Current action and preconditions to check: path_clear

Your task: For each precondition in the list above, predict whether it will hold at this action.

Consider the current scene as observed from the mobile robot's camera, and analyze the predicted future states of all dynamic agents (e.g., people, animals, vehicles, or any moving entities) within the NEXT SECOND.

IMPORTANT: Only answer "very likely" if you are absolutely certain—based on strong, clear evidence—that a dynamic agent will violate the precondition in the predicted future state. Do NOT answer "very likely" for unlikely, ambiguous, or low-probability risks.

Ask yourself for each precondition: Is there a high probability, with clear and convincing evidence, that the predicted future states of any dynamic agent will interfere with the predicted future state of the currently executing action within the NEXT SECOND, causing that precondition to fail?

Assess the risk level based on these predictions. Use "likely" or "very likely" if motions create a clear risk of interference.

Use "neutral" or "improbable" if agents are nearby but their predicted paths are clearly diverging or non-conflicting.

Failure Risk Categories: "very improbable", "improbable", "neutral", "likely", "very likely"

Answer Format: Output ONLY the probability_of_failure value from these categories: "very improbable", "improbable", "neutral", "likely", "very likely"

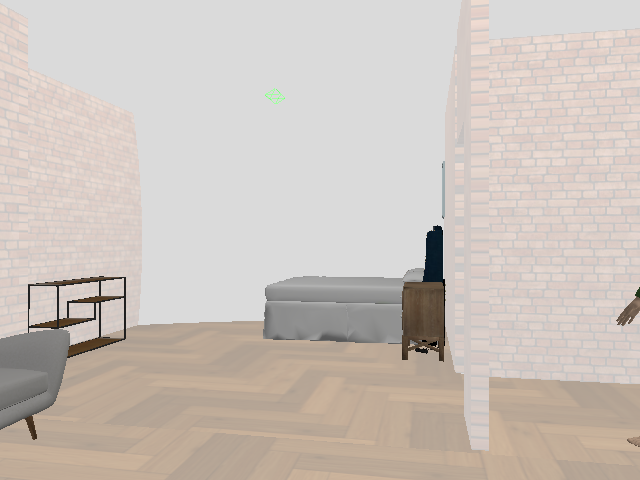

Answer: very improbable